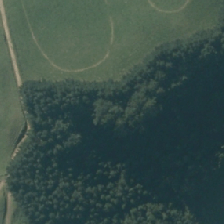
Land cover: harvested_forest